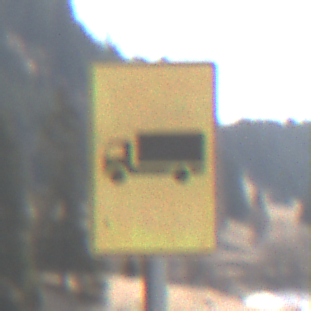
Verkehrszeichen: KFZZulaessigeGesamtmasse3Komma5TOhnePfeilsymbol
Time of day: Midday
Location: Outdoor (Nature)
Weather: PartlyCloudy
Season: NotSpecified
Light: Natural